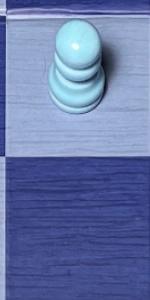
Label: Empty